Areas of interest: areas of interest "Clothing, Shoes, Hats and Leather Goods Store"
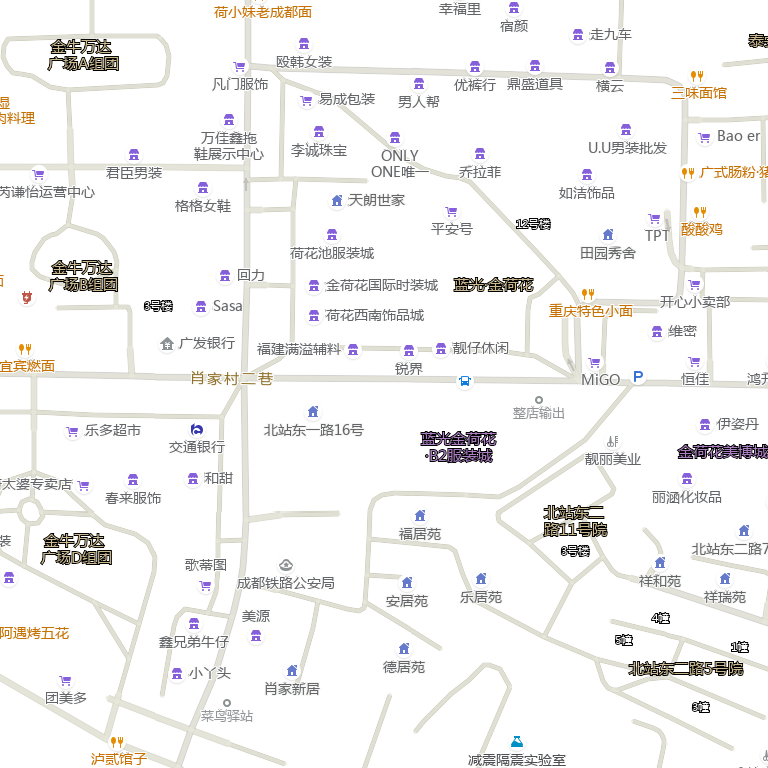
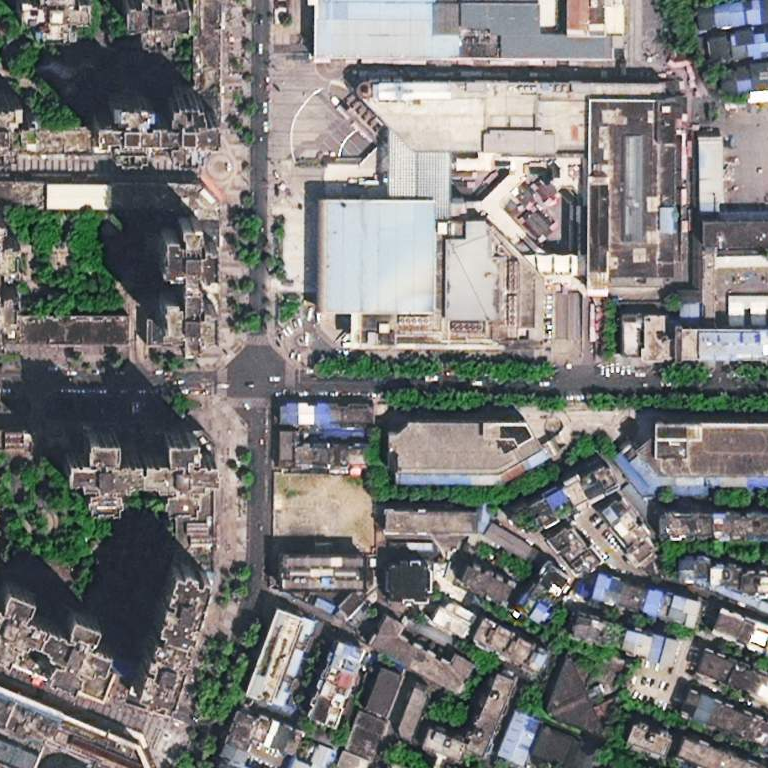